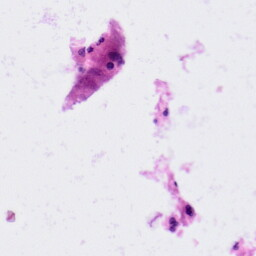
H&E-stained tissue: Colon